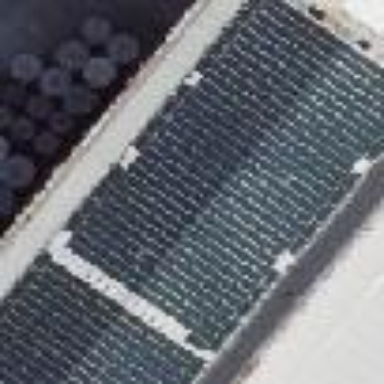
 consisting of solar photovoltaic panels."